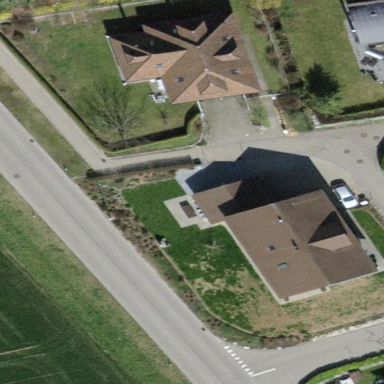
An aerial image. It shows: Detached building.